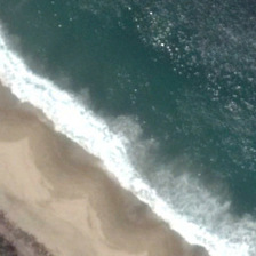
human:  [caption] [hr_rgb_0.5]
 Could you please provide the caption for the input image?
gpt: white wave separate the beach and the blue green sea .

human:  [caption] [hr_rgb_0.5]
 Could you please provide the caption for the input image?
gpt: There is a line of white waves between the sea and the beach.

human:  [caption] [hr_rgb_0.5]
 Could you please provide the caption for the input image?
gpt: Between the sea and the beach, there is a row of white waves.

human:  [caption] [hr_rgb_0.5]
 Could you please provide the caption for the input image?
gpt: dark blue water surfs the wet beach .

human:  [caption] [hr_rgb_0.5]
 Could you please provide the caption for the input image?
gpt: a line of white waves is between yellow beach and green ocean .